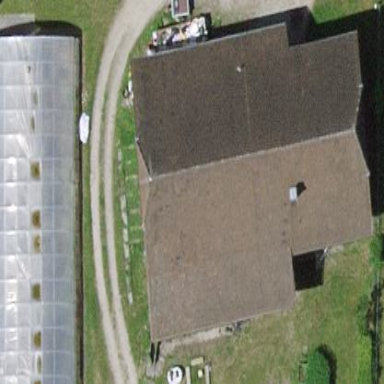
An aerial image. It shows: Farm building.